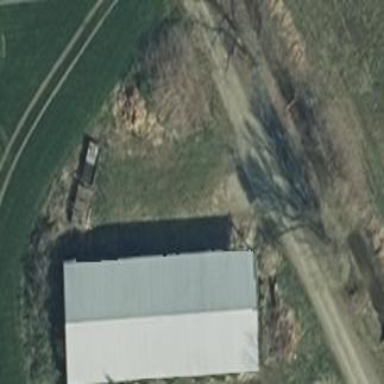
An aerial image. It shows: Farmyard area.